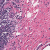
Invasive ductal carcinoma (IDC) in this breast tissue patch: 0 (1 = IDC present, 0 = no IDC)